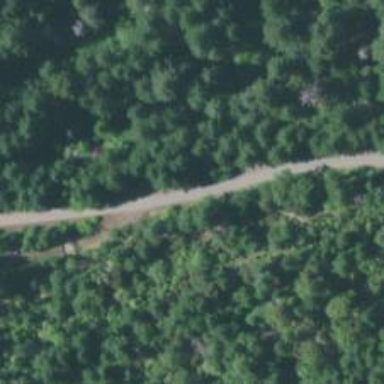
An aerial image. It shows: Well-maintained track road of grade 1.